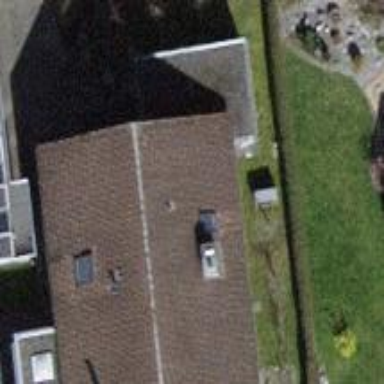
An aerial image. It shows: Building with tiled roof.